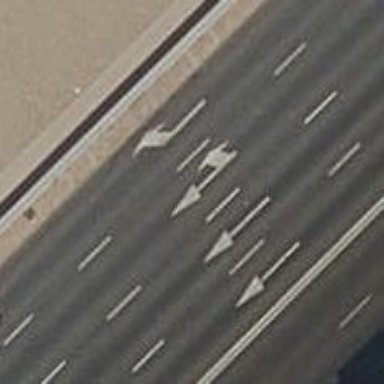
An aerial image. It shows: Service road with tunnel and bus lane.